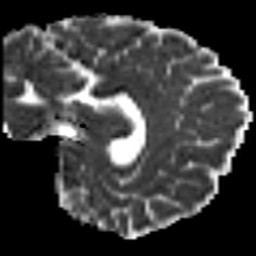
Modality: MD
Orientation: sagittal
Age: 30
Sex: female
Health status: ill
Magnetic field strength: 3 T
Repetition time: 8.4 s
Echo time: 0.0926 s